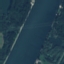
Label: River